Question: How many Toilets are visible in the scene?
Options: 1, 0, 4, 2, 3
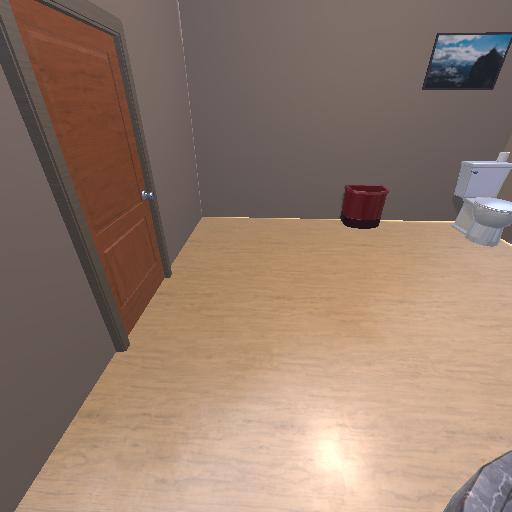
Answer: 1